Question: I have a host application that controls various factory classes which produce implementations of a common data contract. Also, all the factories derive from a particular factory contract. The factories may need particular implementations of the data contract to generate their own objects... so the host can generically pass data via a function in the factory contract that has one argument of the data contract type. The factories then try to cast it to the type they are interested in... ignoring it if it doesn't match. This all works ok so far.
I wanted to extend this to allow users to create add-in factories using the .NET add-in framework, but I'm concerned about the isolation boundaries... For instance, if a factory produces an IData instance, can another factory cast objects produced by the add-in to the shared concrete implementation type? It looks like the need for adaptors in the add-in pipeline may screw this up?
For instance, in the diagram below, the concrete class DataA would be shared between PluginA and PluginB, and the concrete class DataB would be shared between PluginB and PluginC.

---
So far I only knew about the System.Addin functionality for creating add-ins... and the older methods involving direct reflection. I've just discovered MEF, which supposedly doesn't concern itself with the isolation boundaries that are core to the System.Addin stuff. Does anyone with experience with MEF know how this might impact my scenario?
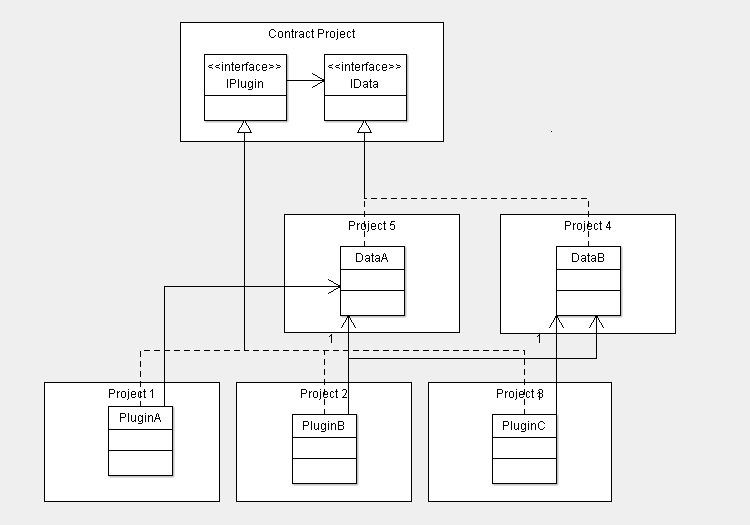
Answer: So after some experimentation, I've found <URL> can solve these problems. The isolation barriers created by System.Addins seem to make it impossible to retrieve the actual concrete implementation... MEF allows me to cast back discovered add-ins to their concrete types from addins that are aware of the specific implementations.